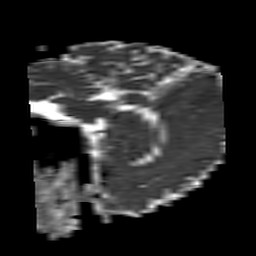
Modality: ADC
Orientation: sagittal
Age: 61
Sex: male
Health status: ill
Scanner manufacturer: philips
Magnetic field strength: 3 T
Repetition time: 3.8 s
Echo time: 0.09 s